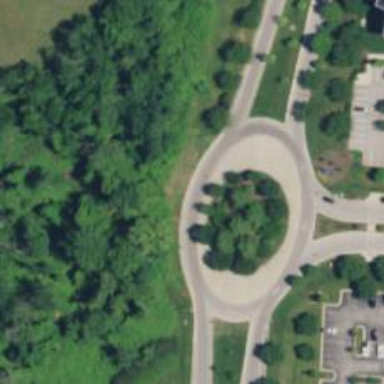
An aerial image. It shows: Tertiary road with asphalt surface leading to roundabout.